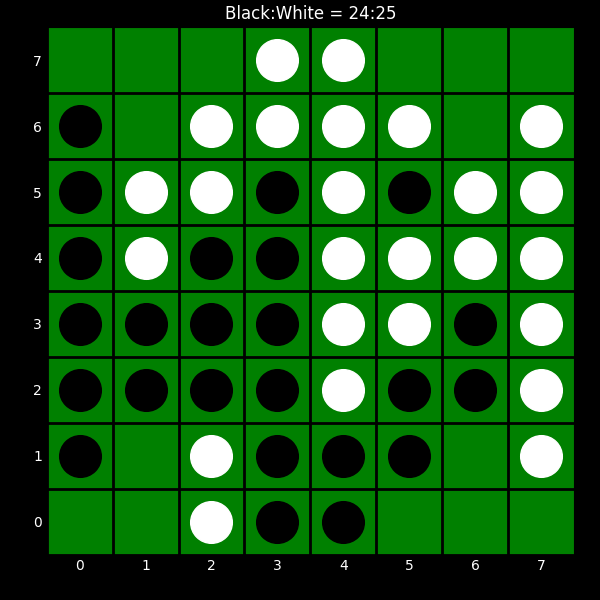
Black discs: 24
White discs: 25